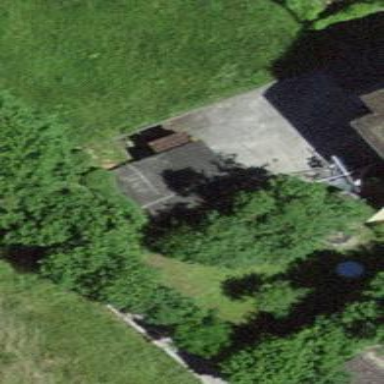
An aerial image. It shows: Garage building.